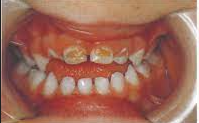
Condition: Caries